Question: How can I allow <URL>?

Is there anything special I have to do to get this to work with <URL>?
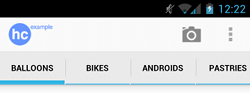
Answer: The code-generated stuff for a "Tabs+Swipe" activity (from BlankActivity in the new activity wizard in Eclipse) has code for this. Basically, your tabs tie into a 'ViewPager', calling 'setCurrentItem()' to change the page, rather than running their own 'FragmentTransaction' or otherwise affecting the UI. The 'ViewPager' handles the horizontal swiping, and you populate those pages using some form of 'PagerAdapter' (one is code generated for you). See <URL> for more.
> Is there anything special I have to do to get this to work with ActionBarSherlock?
Other than standard stuff for using ActionBarSherlock, nothing out of the ordinary should be required. 'ViewPager' is in the Android Support package, which ActionBarSherlock also needs, so you will have that already in your project.
Note, though, that action bar tabs only sometimes show up as tabs. In some screen sizes and orientations, they are automatically converted into a drop-down list (per "list navigation" with the action bar instead of "tab navigation"). If you want to use tabs all of the time, rather than using action bar tabs with 'ViewPager', use 'PagerTabStrip' (from the Android Support package) or a suitable indicator from <URL> instead.